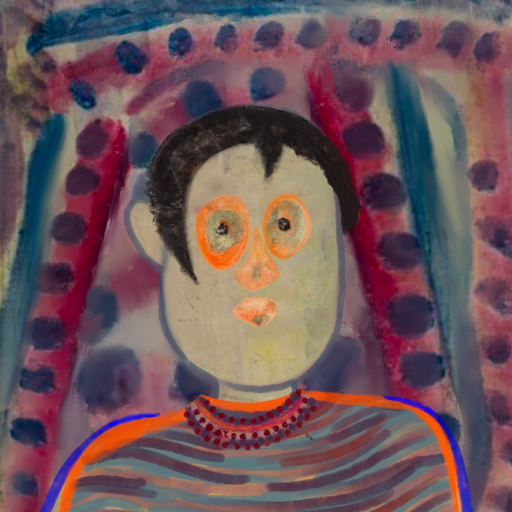
Background: HillGirl, Head And Neck Front: Hill_Girl, Face Front: Childish, Bust: Experience, Hair Front: Roy_Bahadur, Head Accessory: Blank, Second Necklace: Blank, Necklace: Roy_Bahadur, Baby: Blank